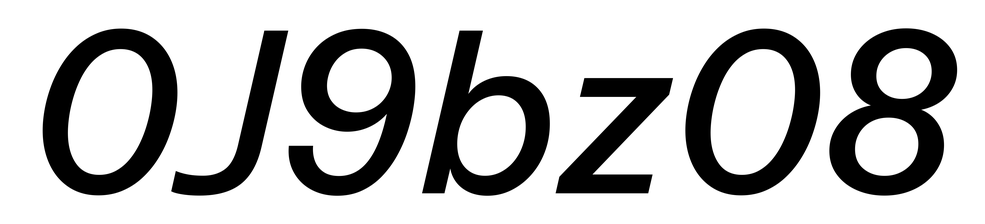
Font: InstrumentSans-Italic_Medium_Italic